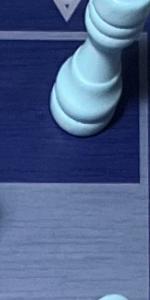
Label: Empty